Question: I am building my user interface in Visual Studio and I've noticed that there is not a property in a control's property toolbar.
I am wondering why this is so, and if there is a clean way to enable this feature. If it's not possible, why isn't it available?
An example of why I need it is that when I'm using a 'SplitContainer' and 'Panel1' has 10 child panels all with Dock mode set to 'Fill', it becomes incredibly difficult to add a new panel to the 'SpitContainer''s 'Panel1'.
Visual Studio always assumes that I'm trying to place my new panel as a child of the most-forefront panel already present.

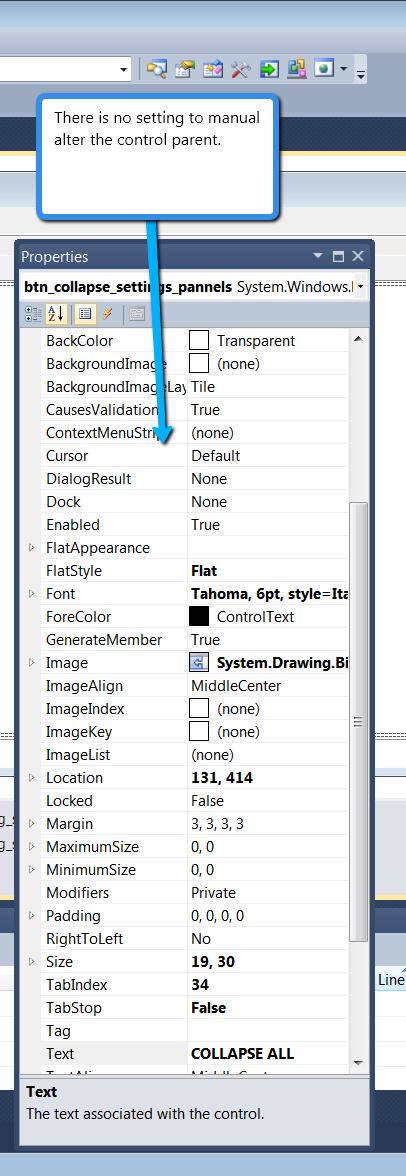
Answer: Can you not use the document outline window? <URL>. This will allow you to re-arrange the control hierarchy and child controls.